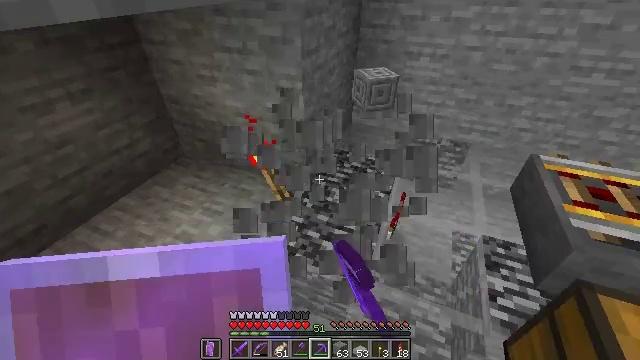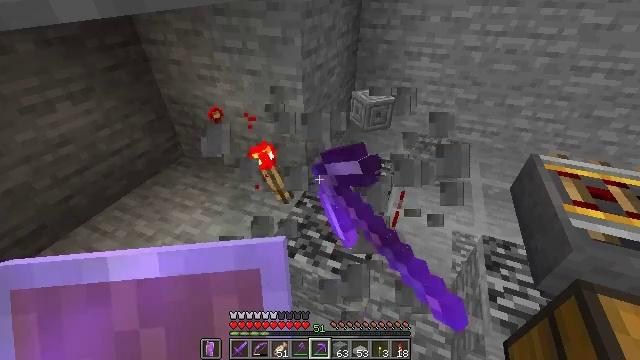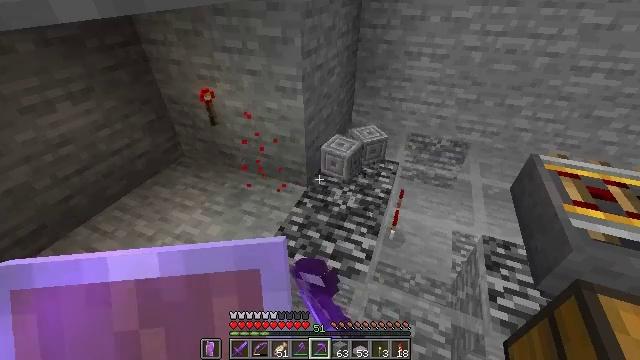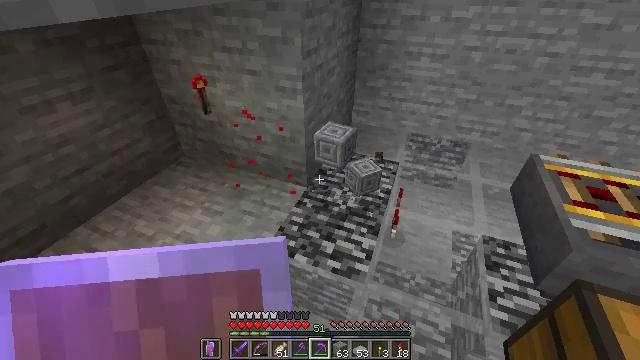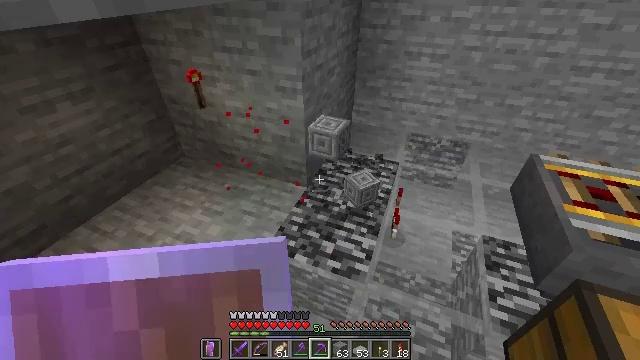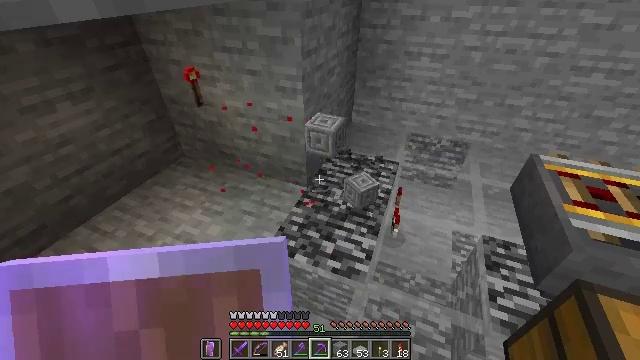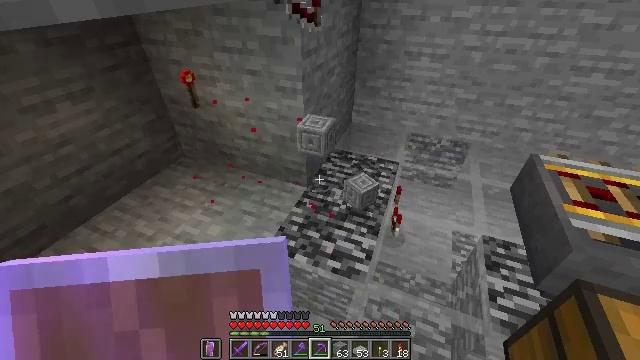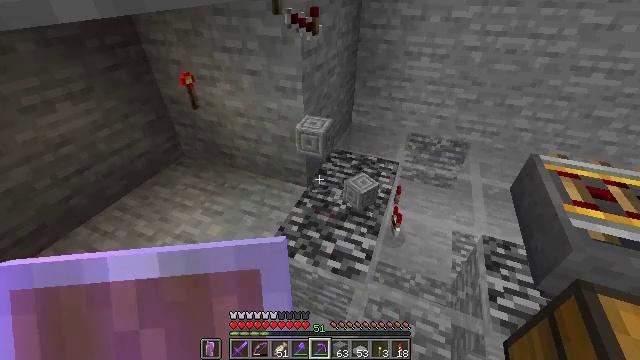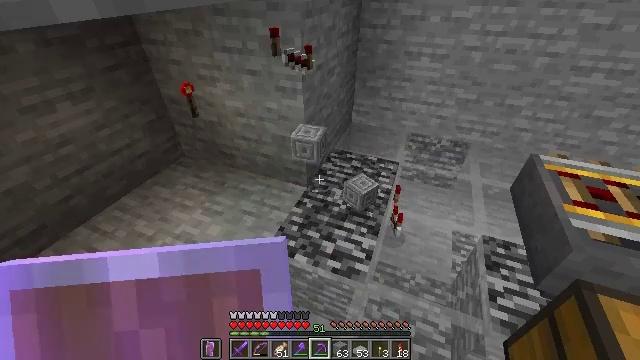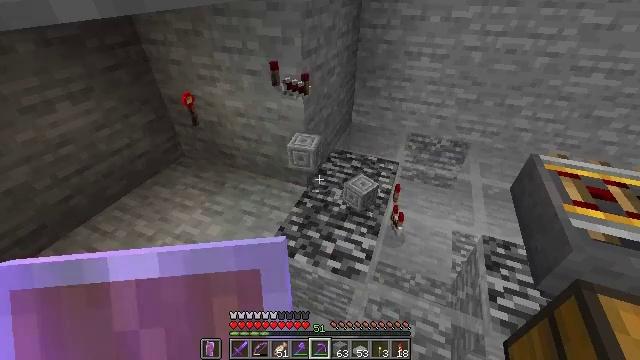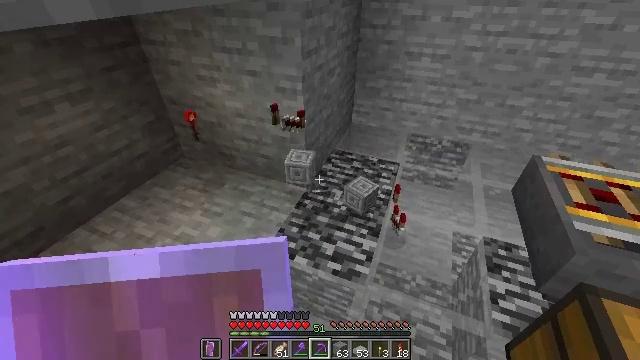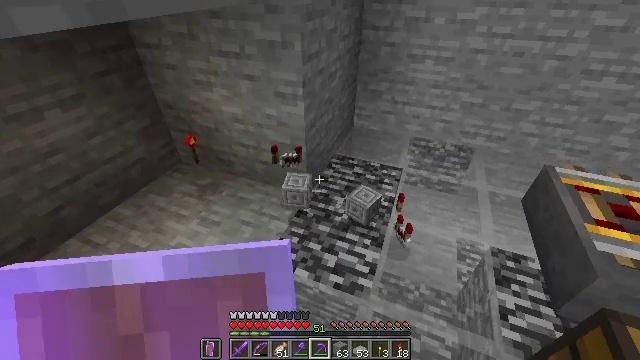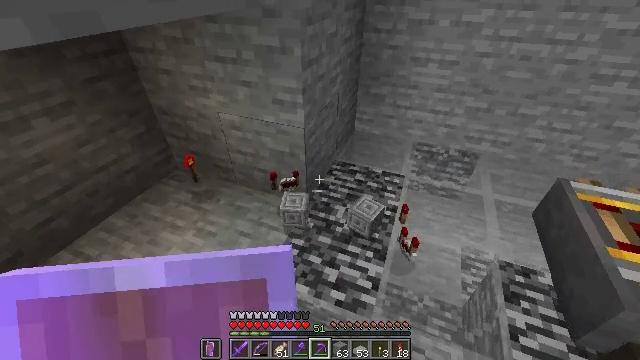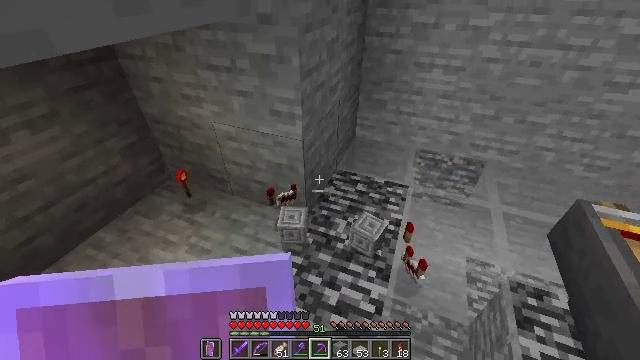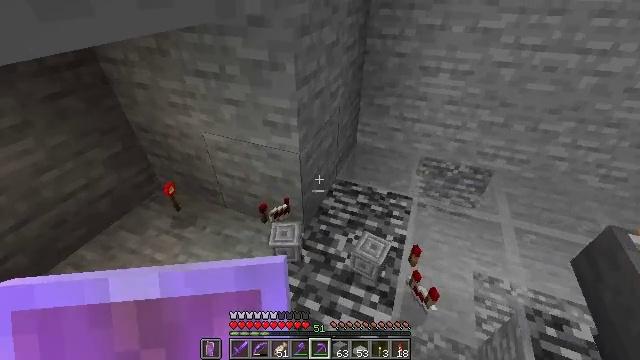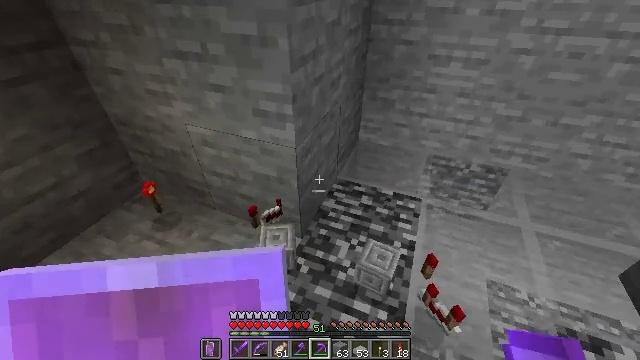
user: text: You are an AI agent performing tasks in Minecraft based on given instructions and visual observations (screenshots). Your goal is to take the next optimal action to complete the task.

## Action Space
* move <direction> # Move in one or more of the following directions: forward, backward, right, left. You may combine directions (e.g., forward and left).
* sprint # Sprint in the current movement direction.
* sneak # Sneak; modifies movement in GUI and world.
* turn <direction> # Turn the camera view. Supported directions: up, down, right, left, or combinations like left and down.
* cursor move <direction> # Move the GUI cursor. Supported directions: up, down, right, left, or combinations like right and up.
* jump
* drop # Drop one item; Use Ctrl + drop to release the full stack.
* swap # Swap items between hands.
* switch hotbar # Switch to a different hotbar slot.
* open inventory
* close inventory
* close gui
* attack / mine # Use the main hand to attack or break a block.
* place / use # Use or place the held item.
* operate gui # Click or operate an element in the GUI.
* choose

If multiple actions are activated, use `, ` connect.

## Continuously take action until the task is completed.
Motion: motion action
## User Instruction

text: Gather the powered rail to store in inventory.
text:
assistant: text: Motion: attack / mine
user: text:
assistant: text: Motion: attack / mine
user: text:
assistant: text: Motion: no_op
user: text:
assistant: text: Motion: no_op
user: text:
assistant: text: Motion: no_op
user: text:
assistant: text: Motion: no_op
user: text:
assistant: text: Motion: no_op
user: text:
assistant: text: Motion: no_op
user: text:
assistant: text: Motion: no_op
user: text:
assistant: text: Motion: move forward
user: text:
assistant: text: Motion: move forward
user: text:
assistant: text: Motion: move forward
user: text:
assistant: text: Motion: move forward
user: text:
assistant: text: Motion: move forward
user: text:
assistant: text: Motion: move forward
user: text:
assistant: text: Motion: move forward
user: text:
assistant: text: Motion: move forward
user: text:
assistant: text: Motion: move forward
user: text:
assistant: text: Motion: move forward and move left
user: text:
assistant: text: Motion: move forward and move left
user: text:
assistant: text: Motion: move forward and move left
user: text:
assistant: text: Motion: move forward and move left
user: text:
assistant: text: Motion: move forward and move left, turn right and up
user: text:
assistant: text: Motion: move forward and move left, turn right
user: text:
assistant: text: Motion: move forward and move left, turn right
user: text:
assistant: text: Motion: move forward and move left, turn right
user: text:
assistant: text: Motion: turn right and up
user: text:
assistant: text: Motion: move right, turn right and up
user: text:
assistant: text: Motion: move right
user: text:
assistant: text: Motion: move right